Interaction volume radius: 10 \u00c5
Interaction volume height: 25 \u00c5
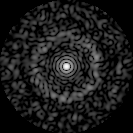
Disorder parameter: 0.8438